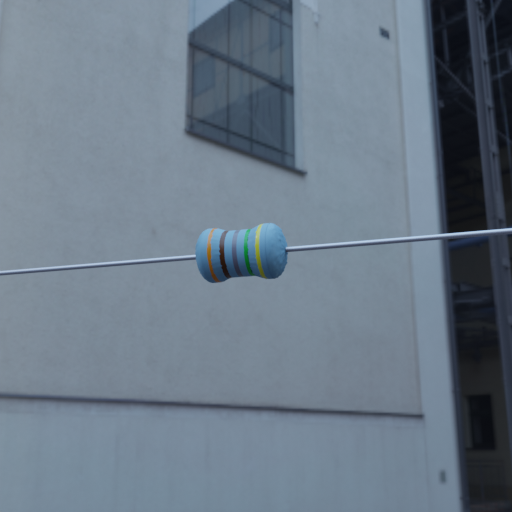
Resistor colour bands (in order): orange, brown, gray, green, yellow